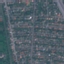
Land use / land cover class: Residential